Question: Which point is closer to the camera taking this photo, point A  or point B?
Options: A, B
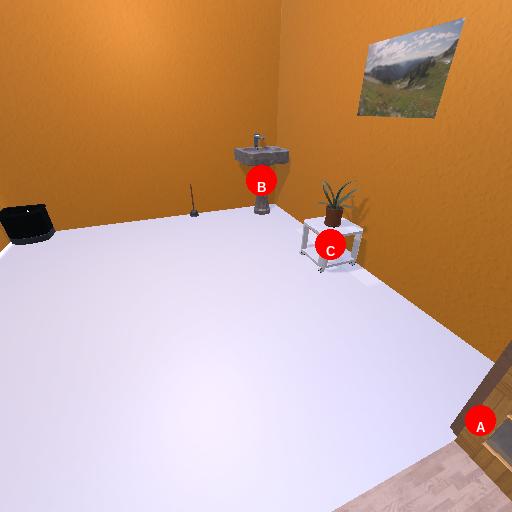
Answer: A